Question: In the interest of eliminating as many nested queries as possible, I'm trying to optimize the following query:
'''
SELECT fp.id,
fp.user_id,
COUNT(c.id) AS num_replies,
c2.created AS latest_activity_time, c2.user_id AS latest_activity_user_id
FROM forum_posts fp
LEFT JOIN comments c ON c.object_id = fp.id
LEFT JOIN (SELECT created, user_id
FROM comments
ORDER BY created DESC
LIMIT 1) AS c2 ON fp.id = c2.object_id
WHERE fp.deleted != 1
GROUP BY fp.id
'''
So basically, what we have here is a table of forum posts and a table of comment replies to those posts. Each forum post can have multiple replies. The first join is used for counting the total number of replies, and the second join is used to get the most recent reply's information. What I get back from this query is something like this:

So, I'm basically trying to figure out how I can do this without having to resort to this nested query. Any help you guys can provide would be extremely useful.
Thanks!
: I've adjusted the query slightly to reflect the fact that I need to pull back not just the 'latest_activity_time', but also the 'latest_activity_user_id'. Sorry for the confusion!
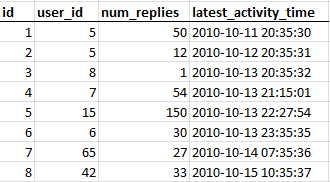
Answer: Use:
'''
SELECT fp.id,
fp.user_id,
COUNT(a.id) AS num_replies,
c.date AS latest_activity_time,
c.user_id AS latest_activity_user_id
FROM FORUM_POSTS fp
LEFT JOIN COMMENTS a ON a.object_id = fp.id
LEFT JOIN (SELECT x.object_id,
x.date,
x.user_id
FROM COMMENTS x
JOIN (SELECT t.object_id,
MAX(t.date) AS max_date
FROM COMMENTS t
GROUP BY t.object_id) y ON y.object_id = x.object_id
AND y.max_date = x.date) b ON b.object_id = fp.id
WHERE fp.deleted != 1
GROUP BY fp.id
'''